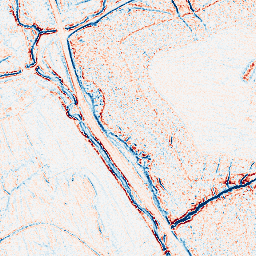
Category: edge_preserving
Decomposition family: bilateral
Decomposition parameters: d: 5
sigma_color: 25
sigma_space: 150
Upsampling method: bilinear
Upsampling parameters: scale: 4
Upsampling scale: 4